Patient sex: F
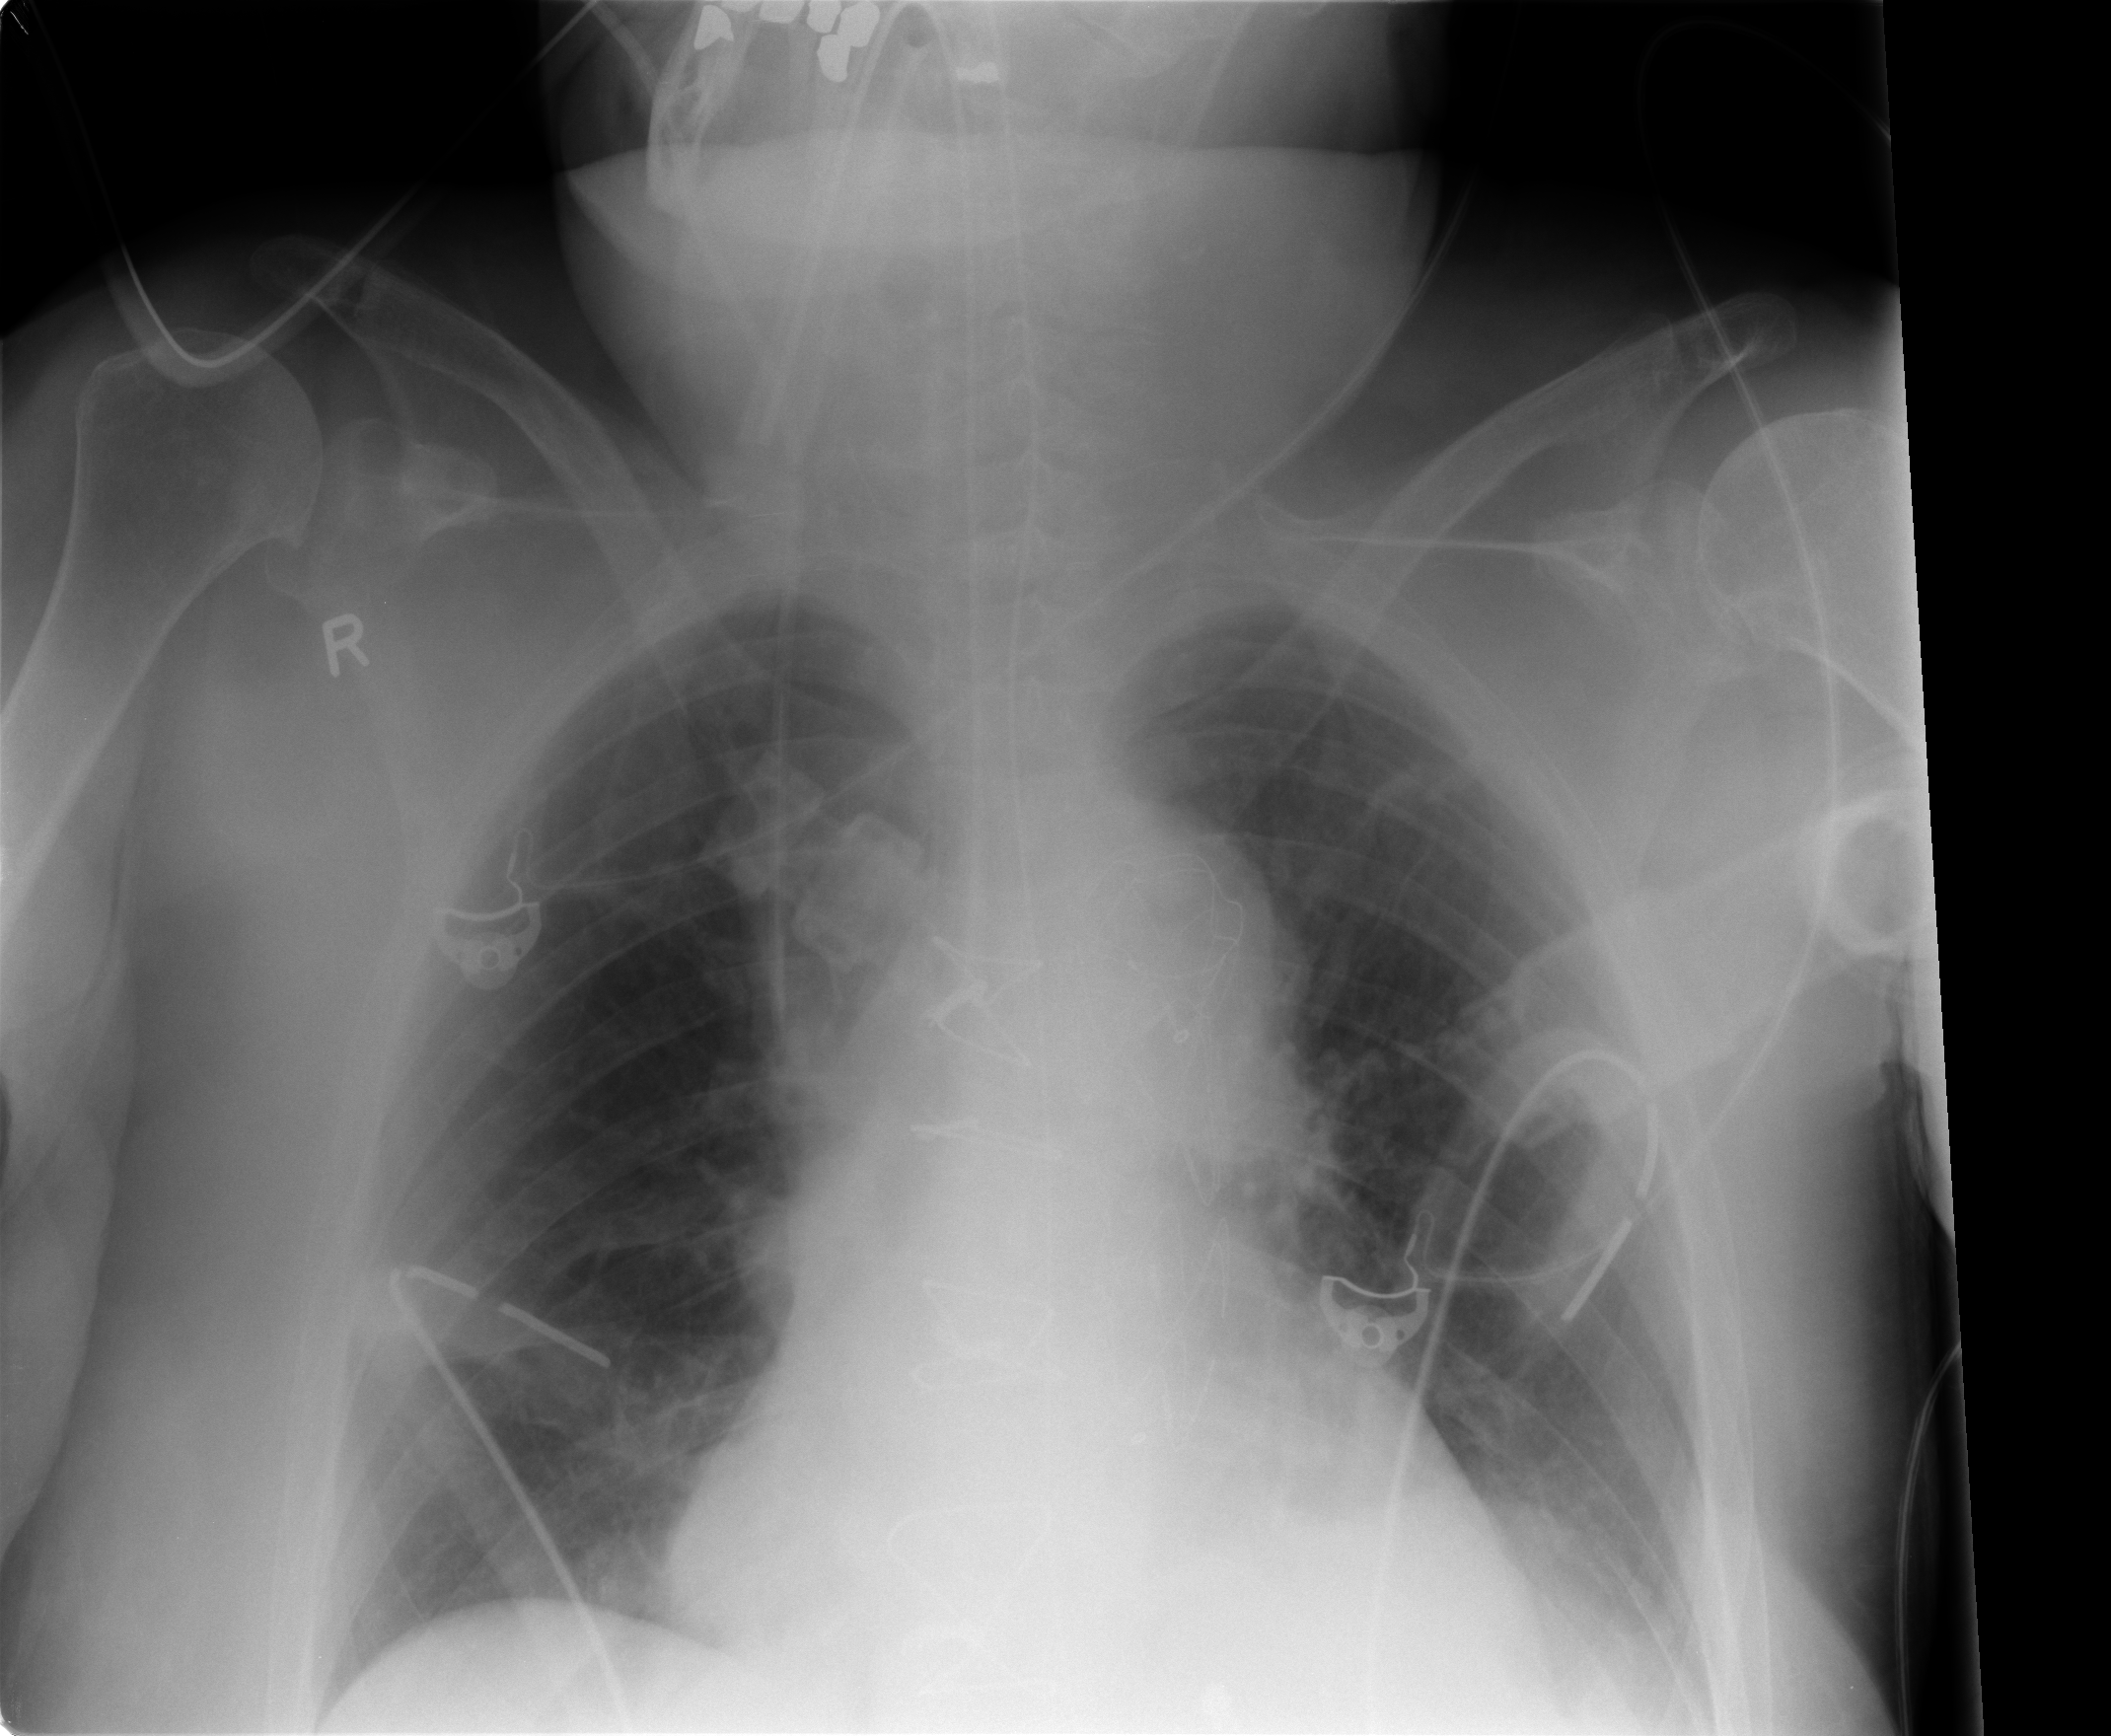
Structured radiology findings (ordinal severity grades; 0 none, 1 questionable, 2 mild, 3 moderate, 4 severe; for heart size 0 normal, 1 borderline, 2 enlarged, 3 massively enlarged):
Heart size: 2
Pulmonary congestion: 1
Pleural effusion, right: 0
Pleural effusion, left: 0
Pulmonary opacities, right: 0
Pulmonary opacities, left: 0
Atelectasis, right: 2
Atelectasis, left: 2